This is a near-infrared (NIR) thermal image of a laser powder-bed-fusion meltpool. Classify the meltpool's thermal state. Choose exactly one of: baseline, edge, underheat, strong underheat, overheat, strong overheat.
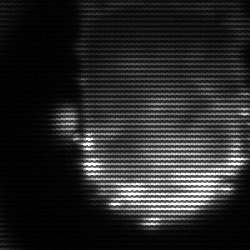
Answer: baseline